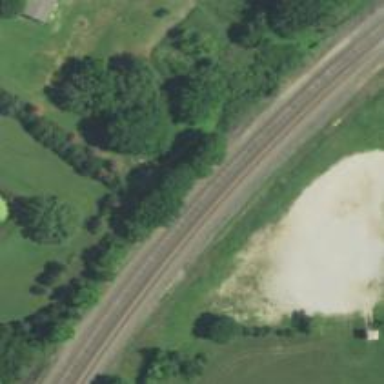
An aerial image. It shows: Railway with two tracks.